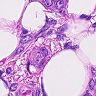
Metastatic tissue present: yes